Field crop: maize
Growth stage: 2
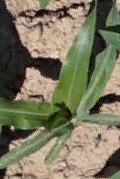
Species: maize